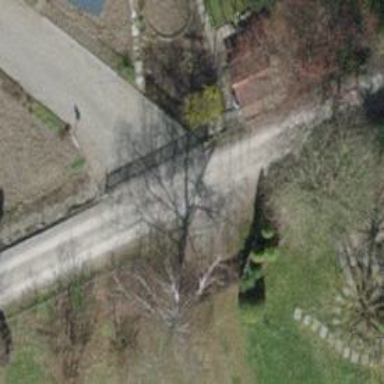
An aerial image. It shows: Gate.